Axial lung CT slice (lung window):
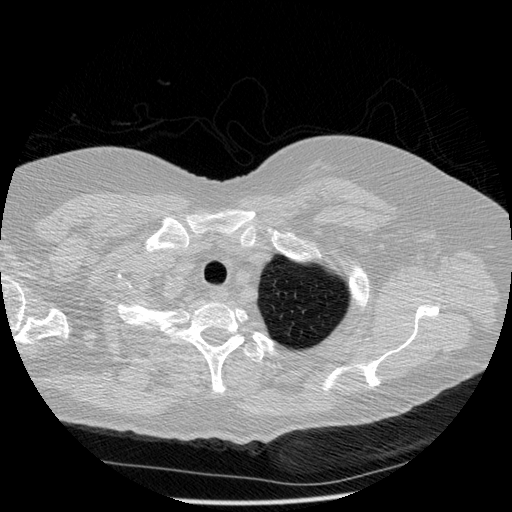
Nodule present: no